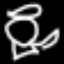
Label: angel